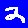
Digit: 2